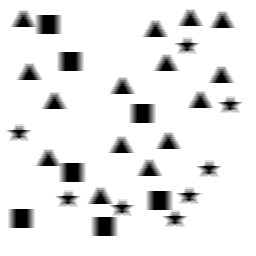
Squares: 7
Triangles: 15
Stars: 8
Total shapes: 30